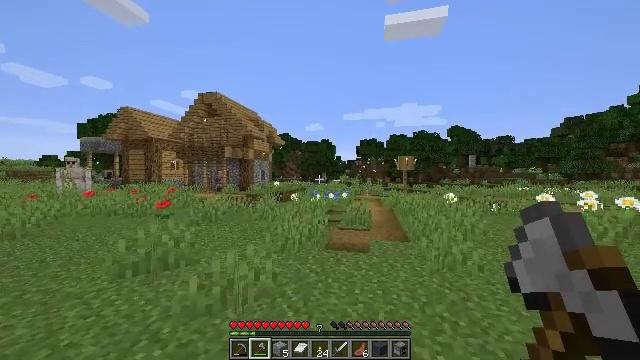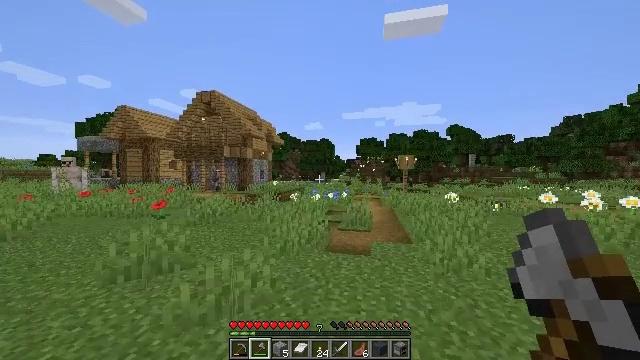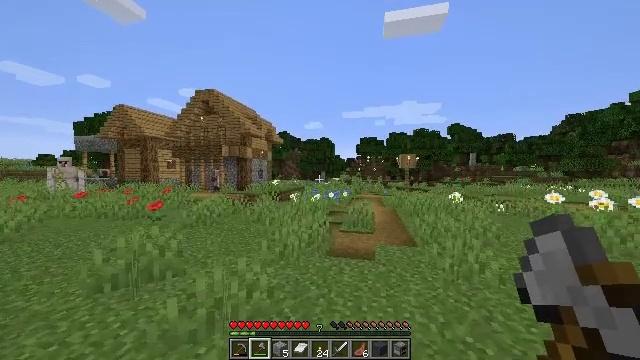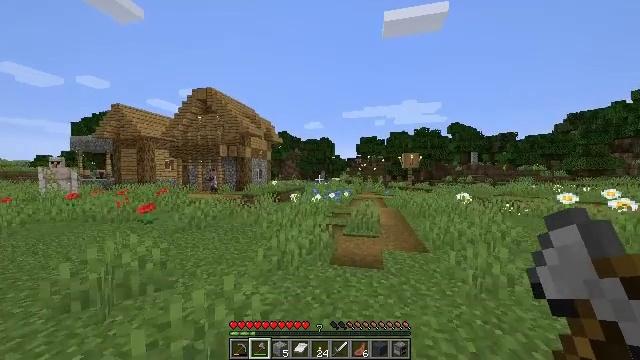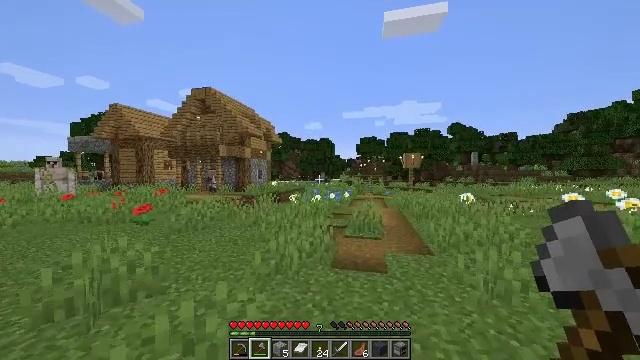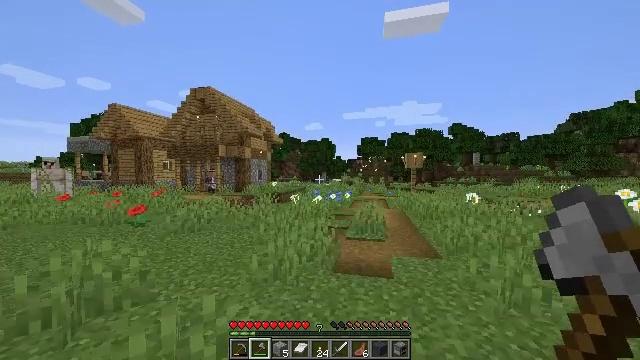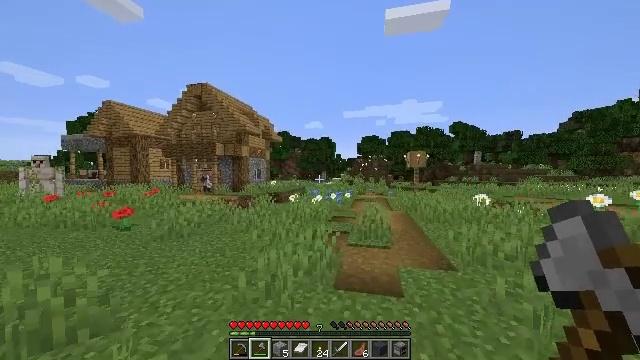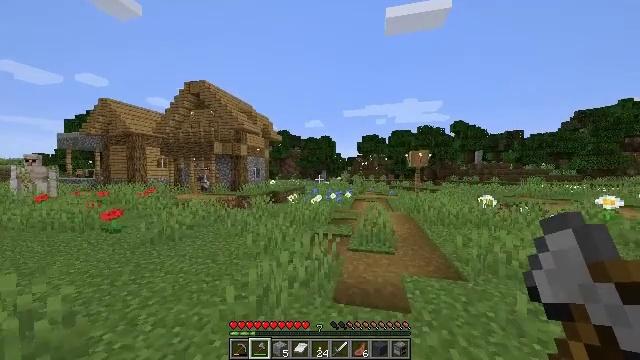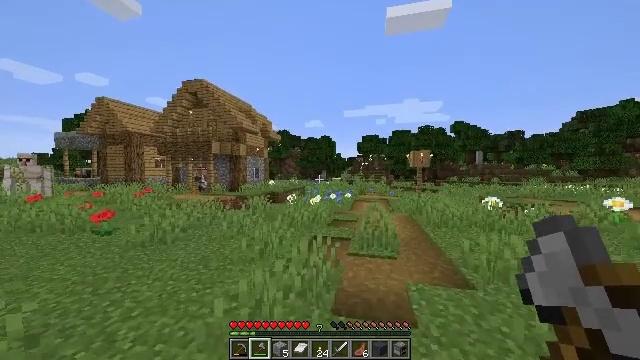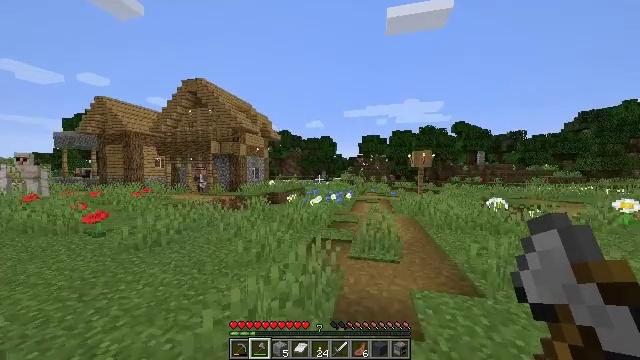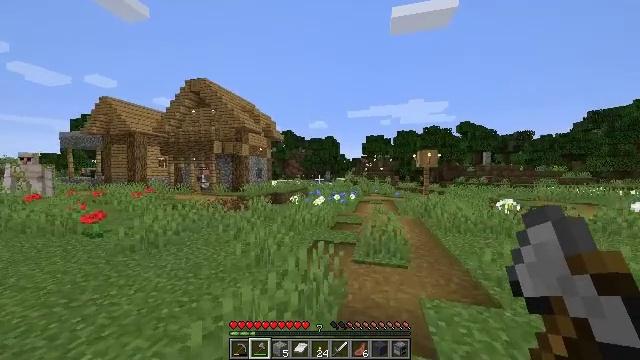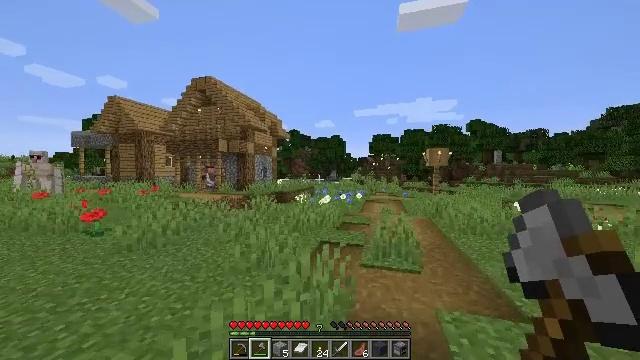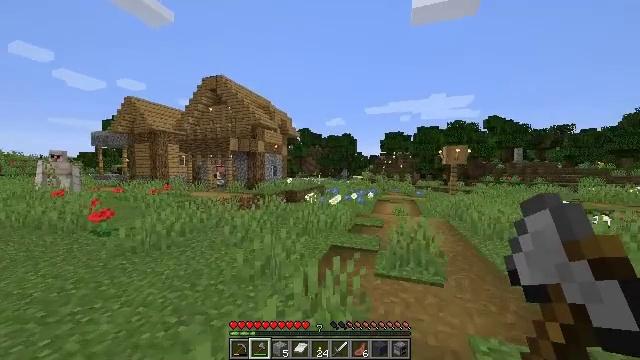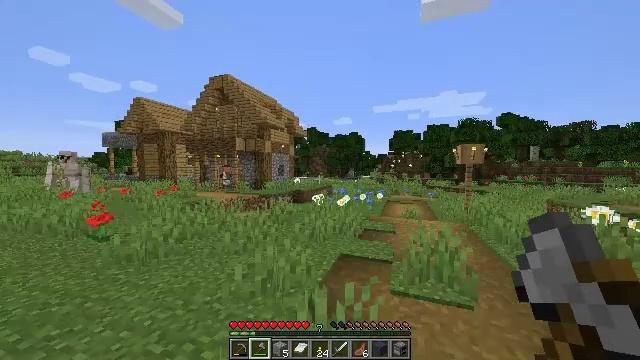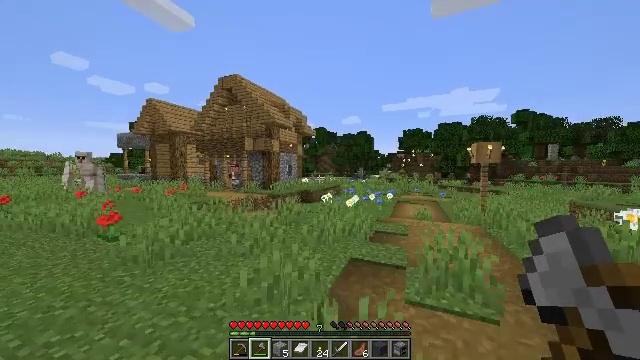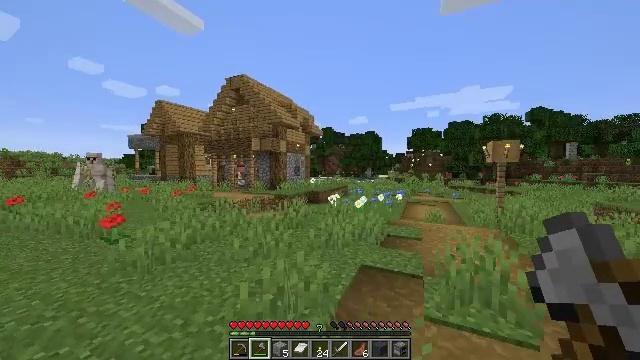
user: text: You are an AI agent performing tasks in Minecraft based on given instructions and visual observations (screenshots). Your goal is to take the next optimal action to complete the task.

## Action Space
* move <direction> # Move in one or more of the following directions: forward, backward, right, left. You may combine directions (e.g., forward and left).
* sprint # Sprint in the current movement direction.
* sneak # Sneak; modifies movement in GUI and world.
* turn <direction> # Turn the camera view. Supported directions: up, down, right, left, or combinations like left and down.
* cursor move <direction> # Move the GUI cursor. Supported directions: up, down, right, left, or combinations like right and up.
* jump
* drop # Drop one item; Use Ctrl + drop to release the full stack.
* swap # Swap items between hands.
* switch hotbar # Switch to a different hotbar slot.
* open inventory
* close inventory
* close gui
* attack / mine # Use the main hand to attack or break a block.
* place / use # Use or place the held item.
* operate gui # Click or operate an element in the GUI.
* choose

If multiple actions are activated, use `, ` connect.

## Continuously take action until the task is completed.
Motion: motion action
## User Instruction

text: Attack the clay block to obtain it.
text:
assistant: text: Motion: move forward, sprint
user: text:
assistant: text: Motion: move forward, sprint
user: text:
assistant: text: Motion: move forward, sprint
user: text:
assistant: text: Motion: move forward, sprint
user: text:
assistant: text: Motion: move forward, sprint
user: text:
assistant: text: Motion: move forward, sprint
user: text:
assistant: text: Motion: move forward, sprint
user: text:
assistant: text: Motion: move forward, sprint
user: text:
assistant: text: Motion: move forward, sprint
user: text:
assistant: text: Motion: move forward, sprint
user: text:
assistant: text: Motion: move forward, sprint, turn left
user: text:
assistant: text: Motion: move forward, sprint, turn left
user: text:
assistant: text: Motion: move forward, sprint, turn left
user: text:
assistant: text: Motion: move forward, sprint, turn left
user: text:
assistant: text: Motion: move forward, sprint, turn left
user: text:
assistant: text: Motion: move forward, sprint, turn left
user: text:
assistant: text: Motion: move forward, sprint, turn left
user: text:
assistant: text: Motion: move forward, sprint, turn left
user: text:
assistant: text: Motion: move forward, sprint, turn left
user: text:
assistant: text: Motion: move forward, sprint
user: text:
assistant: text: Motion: move forward, sprint, turn left
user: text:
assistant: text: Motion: move forward, sprint
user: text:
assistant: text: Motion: move forward, sprint, turn left
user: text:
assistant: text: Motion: move forward, sprint
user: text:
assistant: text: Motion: move forward, sprint
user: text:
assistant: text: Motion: move forward, sprint
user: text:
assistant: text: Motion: move forward, sprint
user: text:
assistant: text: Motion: move forward, sprint
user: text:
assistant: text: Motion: move forward, sprint
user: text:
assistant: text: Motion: move forward, sprint, turn left